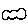
Label: cloud